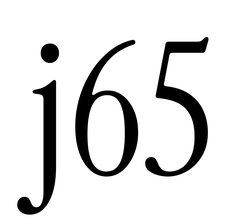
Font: InstrumentSerif-Regular